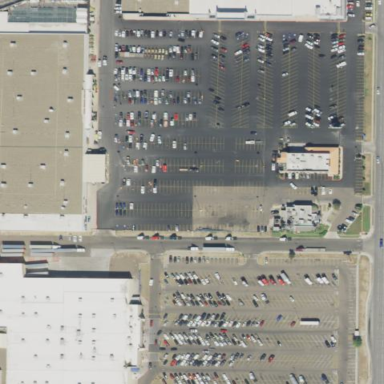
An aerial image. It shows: Retail area.